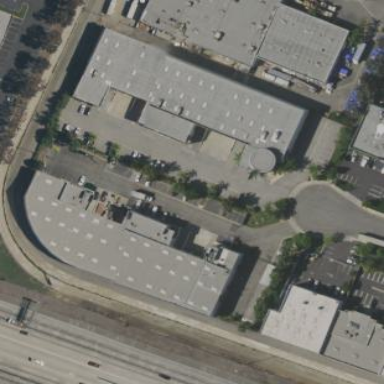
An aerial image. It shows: Warehouse.